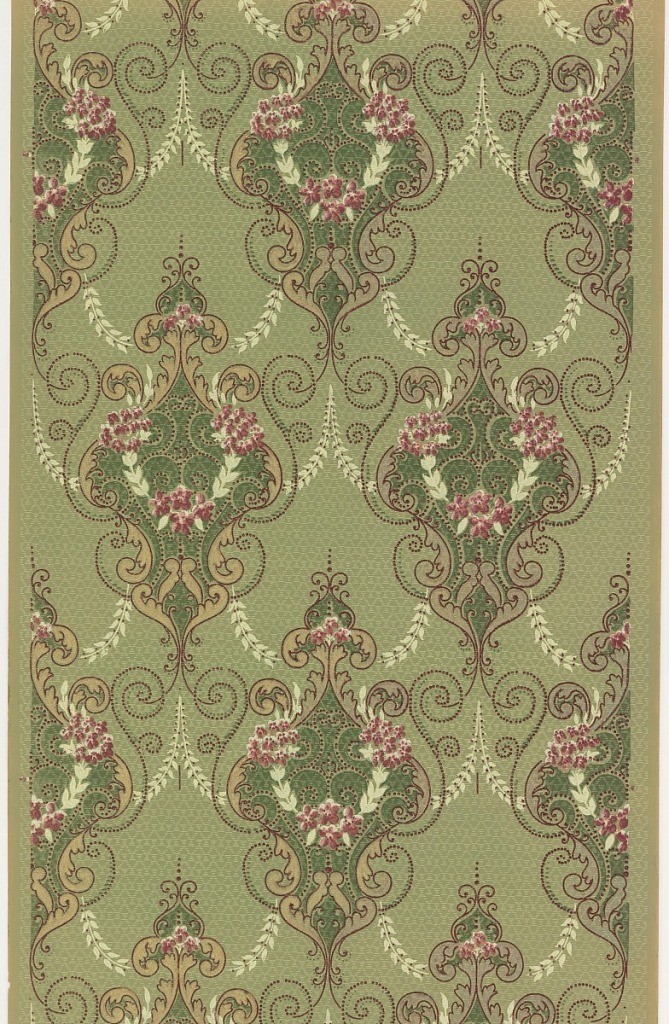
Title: Sidewall
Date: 1905–1915
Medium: Machine-printed paper, liquid mica
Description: On green ground textured with white triangles, treillage of white rinceaux and burgundy scrolls, with medallions in dark green, beige, and pink floral clusters, at interstices.